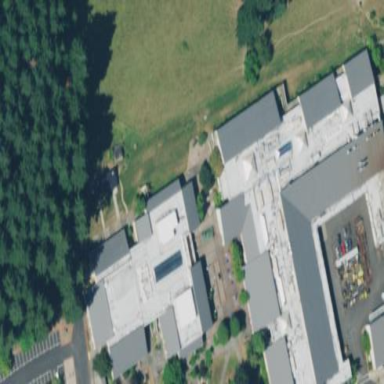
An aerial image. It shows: College building.